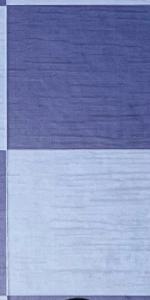
Label: Empty